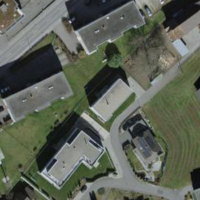
EUNIS habitat code: 55
Species observed at this site:
Alnus glutinosa